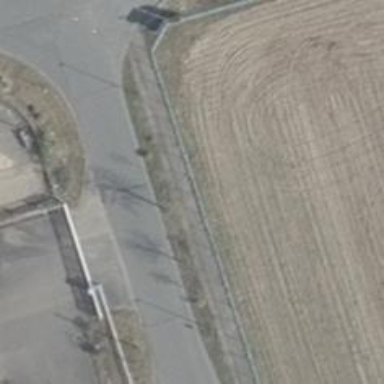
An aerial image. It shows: Unclassified road with sidewalks on both sides and separate cycleway.